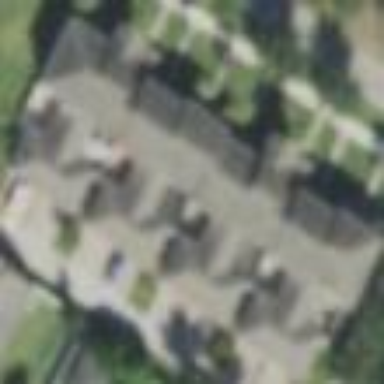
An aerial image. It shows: Townhouse in residential area.